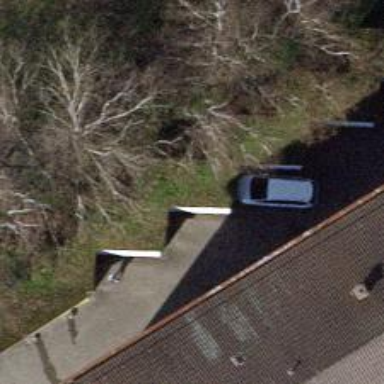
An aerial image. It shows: Group of garages.